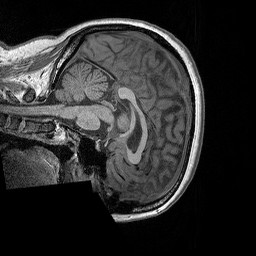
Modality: T1w
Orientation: sagittal
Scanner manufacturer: siemens
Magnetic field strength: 3 T
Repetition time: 2.3 s
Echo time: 0.00298 s